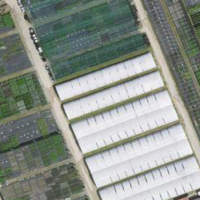
EUNIS habitat code: 24
Species observed at this site:
Leycesteria formosa